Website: ulta-beauty
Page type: address-validator
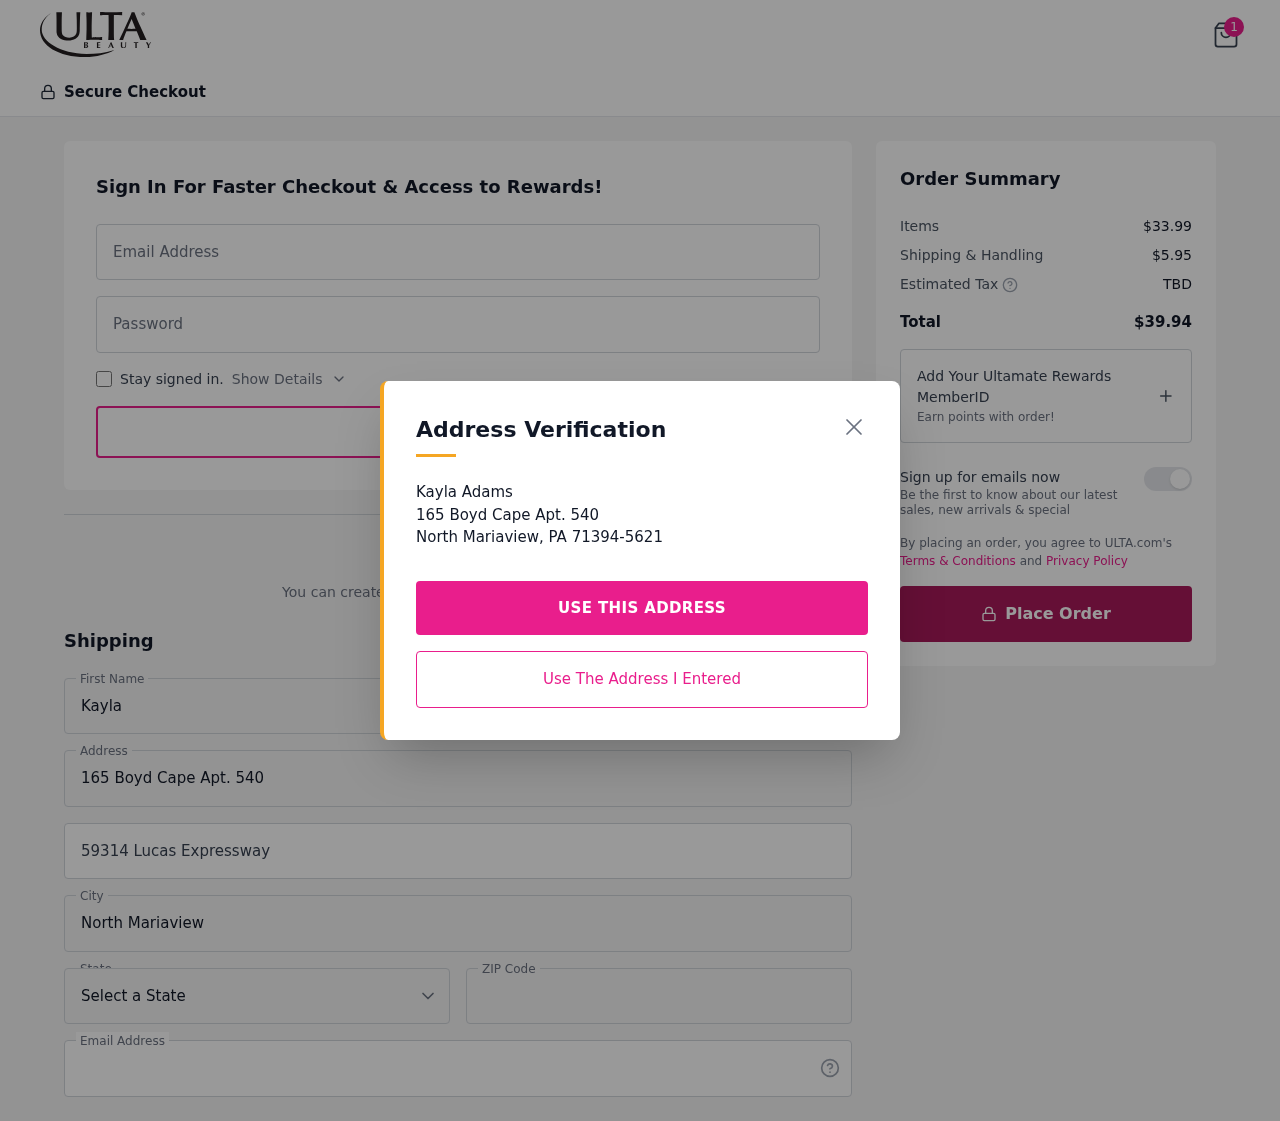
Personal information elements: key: PII_CITY
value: North Mariaview
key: PII_EMAIL
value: kaylaadams@yahoo.com
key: PII_FIRSTNAME
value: Kayla
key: PII_LASTNAME
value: Adams
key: PII_POSTCODE
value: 71394
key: PII_STATE_ABBR
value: PA
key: PII_STREET
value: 165 Boyd Cape Apt. 540
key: PII_STREET2
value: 165 Boyd Cape Apt. 540
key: PII_STREET2
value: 59314 Lucas Expressway
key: PII_FULLNAME2
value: Kayla Adams
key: PII_CITY2
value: North Mariaview
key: PII_STATE_ABBR2
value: PA
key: PII_POSTCODE_FULL
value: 71394
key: PII_POSTCODE_EXT
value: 5621
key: PII_POSTCODE_NUMERIC
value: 71394
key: PII_POSTCODE_EXT_NUMERIC
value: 5621
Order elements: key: ORDER_NUM_ITEMS
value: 1
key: ORDER_SUBTOTAL
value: $33.99
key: ORDER_SHIPPING_COST
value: $5.95
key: ORDER_TOTAL
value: $39.94